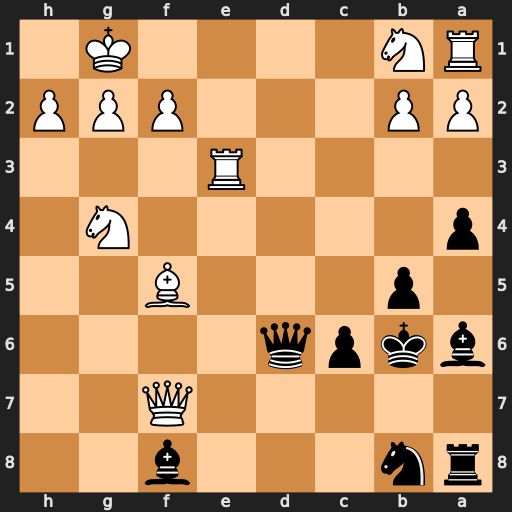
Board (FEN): rn3b2/5Q2/bkpq4/1p3B2/p5N1/4R3/PP3PPP/RN4K1
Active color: b
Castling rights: -
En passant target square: -
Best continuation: Qd1+ Re1 Qxe1#